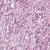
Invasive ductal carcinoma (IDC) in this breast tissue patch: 1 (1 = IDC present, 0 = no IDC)